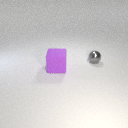
large purple rubber cube to the left of small gray metal sphere